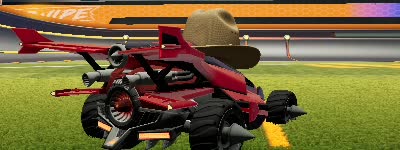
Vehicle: aftershock